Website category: auto
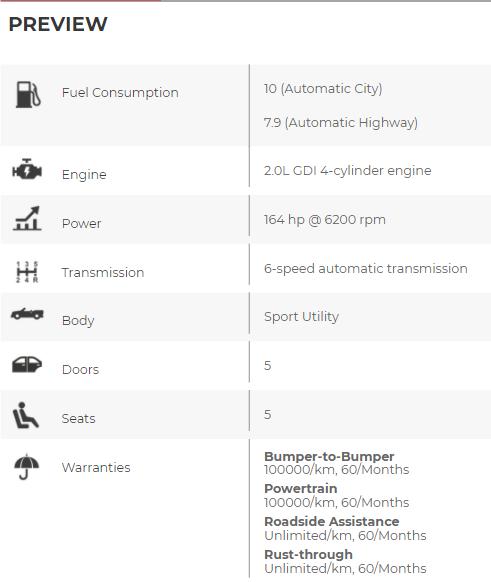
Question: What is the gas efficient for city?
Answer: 10 (Automatic City)

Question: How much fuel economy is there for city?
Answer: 10 (Automatic City)

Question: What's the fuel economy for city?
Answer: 10 (Automatic City)

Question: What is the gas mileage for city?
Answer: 10 (Automatic City)

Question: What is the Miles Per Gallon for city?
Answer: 10 (Automatic City)

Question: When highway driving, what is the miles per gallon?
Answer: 7.9 (Automatic Highway)

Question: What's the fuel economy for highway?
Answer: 7.9 (Automatic Highway)

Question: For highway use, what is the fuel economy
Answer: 7.9 (Automatic Highway)

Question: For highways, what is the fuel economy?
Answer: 7.9 (Automatic Highway)

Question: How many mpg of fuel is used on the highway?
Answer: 7.9 (Automatic Highway)

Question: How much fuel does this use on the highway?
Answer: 7.9 (Automatic Highway)

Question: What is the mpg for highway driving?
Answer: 7.9 (Automatic Highway)

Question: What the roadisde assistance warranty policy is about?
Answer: Unlimited/km, 60/Months

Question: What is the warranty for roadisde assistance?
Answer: Unlimited/km, 60/Months

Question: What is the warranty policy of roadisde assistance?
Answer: Unlimited/km, 60/Months

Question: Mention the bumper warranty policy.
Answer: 100000/km, 60/Months

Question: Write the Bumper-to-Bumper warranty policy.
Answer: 100000/km, 60/Months

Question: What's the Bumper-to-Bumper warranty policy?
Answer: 100000/km, 60/Months

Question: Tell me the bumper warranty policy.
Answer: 100000/km, 60/Months

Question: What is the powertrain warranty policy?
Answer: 100000/km, 60/Months

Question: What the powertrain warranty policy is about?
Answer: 100000/km, 60/Months

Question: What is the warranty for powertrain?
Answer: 100000/km, 60/Months